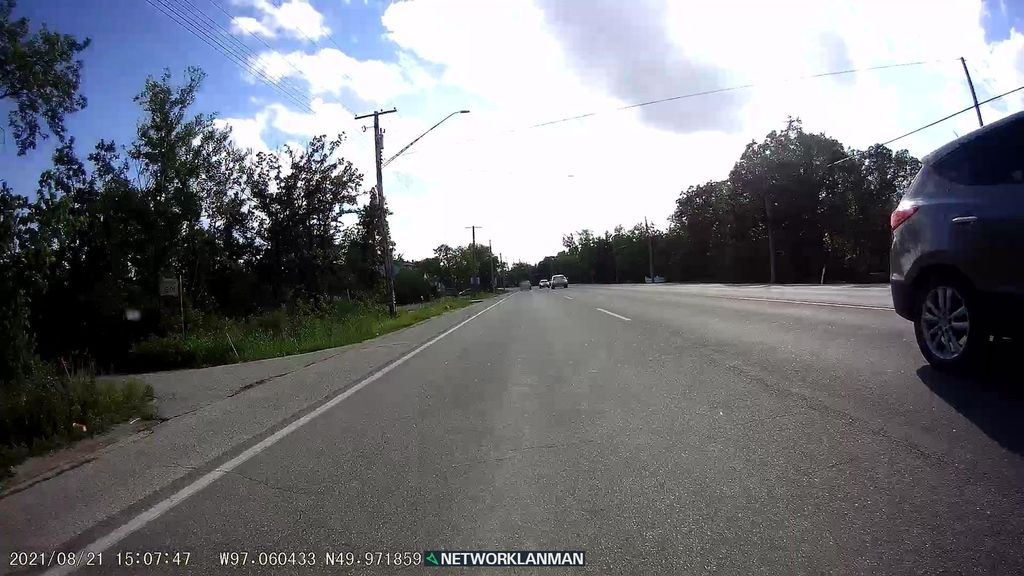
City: winnipeg